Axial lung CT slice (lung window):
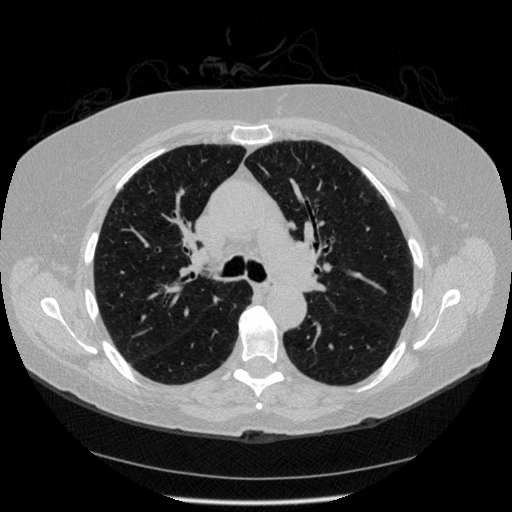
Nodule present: no